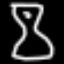
Label: hourglass